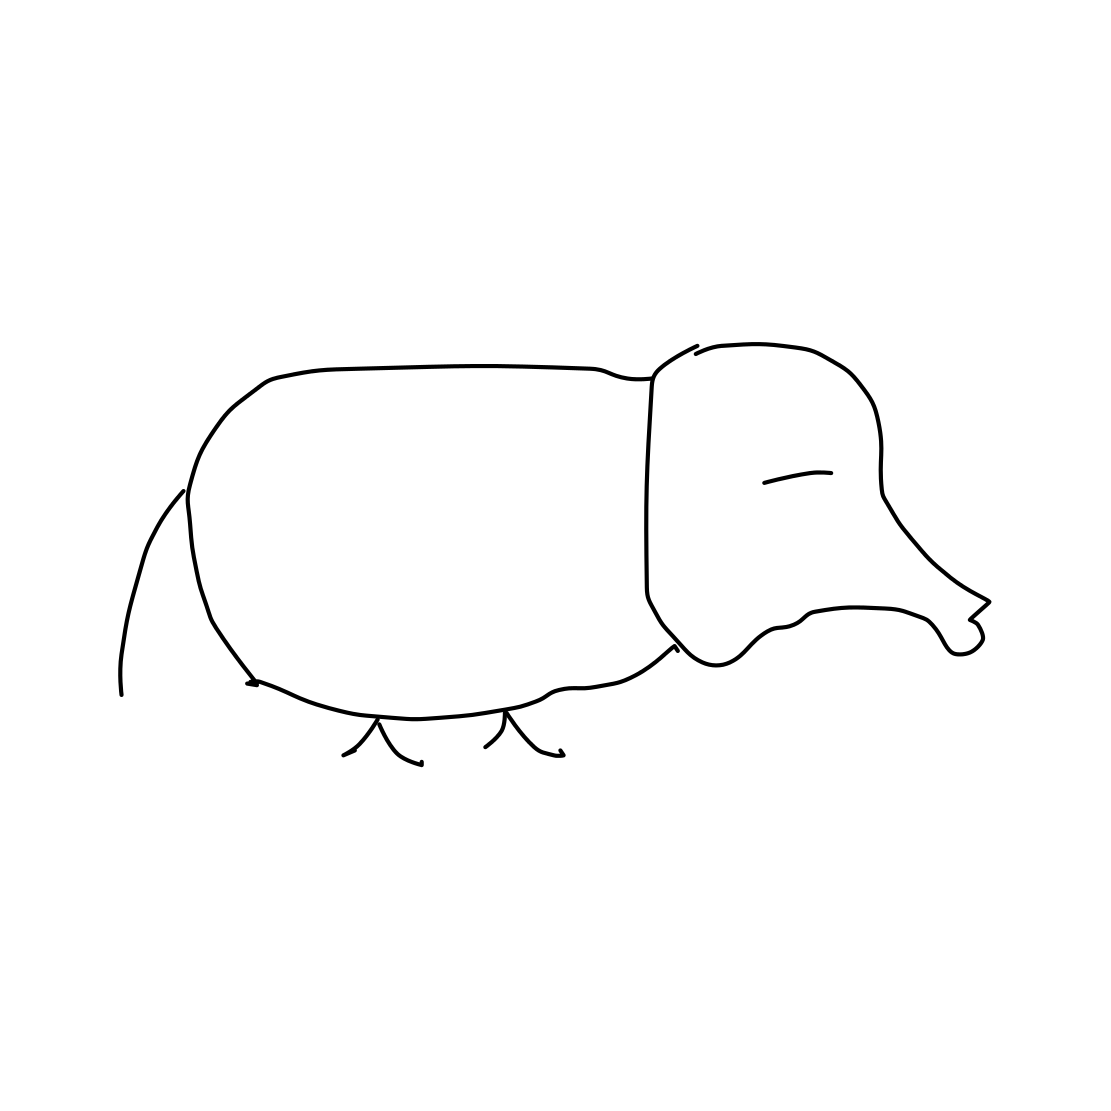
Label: pig